Question: I have to populate numbers of row. when i uses
'''
UITableViewCell *cell = [tableView dequeueReusableCellWithIdentifier:CellIdentifier];
'''
this line, after scrolling to some rows it redrawing rows on same position.see below screen

if i make cell nil i.e.
'''
UITableViewCell *cell = nil;
'''
then works fine,but it takes unexpecedly more memory. now my question is why its happening.
> what is the relation of making cell nil to redrawing on same position?
This is my code:
'''
- (UITableViewCell *)tableView:(UITableView *)tableView cellForRowAtIndexPath:(NSIndexPath *)indexPath
{
static NSString *CellIdentifier = @"Cell";
UITableViewCell *cell = [tableView dequeueReusableCellWithIdentifier:CellIdentifier];
if (cell == nil) {
cell = [[[UITableViewCell alloc] initWithStyle:UITableViewCellStyleDefault reuseIdentifier:CellIdentifier] autorelease];
}
UIButton *questionButton=[UIButton buttonWithType:UIButtonTypeCustom];
questionButton.backgroundColor=[UIColor clearColor];
questionButton.tag=indexPath.row+1;
[questionButton setContentHorizontalAlignment:UIControlContentHorizontalAlignmentLeft];
UIImageView *statusImageView=[[UIImageView alloc]initWithFrame:CGRectMake(190,25,23,23)];
NSString *statusImageName=[[NSString alloc]init];
statusImageName=@"Right";
[statusImageView setImage:[UIImage imageNamed:statusImageName]];
[questionButton addSubview:statusImageView];
if(indexPath.row%2==0)
{
[questionButton setBackgroundImage:[UIImage imageNamed:@"TopicsbarLeft"] forState:UIControlStateNormal];
[questionButton setBackgroundImage:[UIImage imageNamed:@"TopicsbarLetSelected"] forState:UIControlStateHighlighted];
CGRect topicButtonFrame=CGRectMake(0, 10, 250, 70);
questionButton.frame=topicButtonFrame;
NSLog(@"Even Rows =%d",indexPath.row);
NSString *questionLabel=[NSString stringWithFormat:@" Question %d :",indexPath.row+1];
[questionButton setTitle:questionLabel forState:UIControlStateNormal];
//questionButton.titleLabel.textAlignment=NSTextAlignmentLeft;
[questionButton.titleLabel setTextAlignment:UITextAlignmentLeft];
}
else
{
[questionButton setBackgroundImage:[UIImage imageNamed:@"TopicsbarRight"] forState:UIControlStateNormal];
[questionButton setBackgroundImage:[UIImage imageNamed:@"TopicsbarRightSelected"] forState:UIControlStateHighlighted];
CGRect topicButtonFrame=CGRectMake(100, 10, 250, 70);
questionButton.frame=topicButtonFrame;
NSString *questionLabel=[NSString stringWithFormat:@" Question %d :",indexPath.row+1];
[questionButton setTitle:questionLabel forState:UIControlStateNormal];
questionButton.titleLabel.textAlignment=UITextAlignmentRight;
[cell addSubview:questionButton];
}
[cell addSubview:questionButton];
cell.selectionStyle=UITableViewCellSelectionStyleNone;
return cell;
}
'''
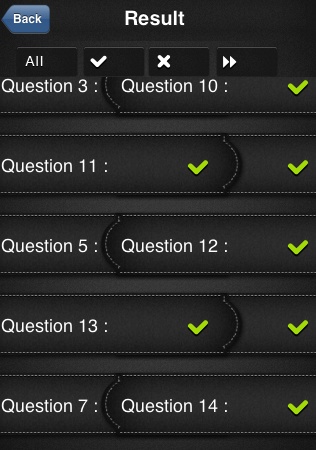
Answer: The purpose of 'dequeueReusableCellWithIdentifier' is to use less memory. If the screen can fit 4 or 5 table cells, then with reuse you only need to have 4 or 5 table cells allocated in memory even if the table has 1000 entries.
So when you do this 'UITableViewCell *cell = [tableView dequeueReusableCellWithIdentifier:CellIdentifier];' and it returns an old cell to reuse. It is not a new cell instance. It contains UI elements of the cell initialised to the old data. To display it again you need to reset all the UI elements and put in your new values.
The second way when you put 'UITableViewCell *cell = nil;' there is no reuse. There is no advantage in the second way over just using an array of table cells. If your table has 1000 entries then you will have 1000 cells allocated in memory. If you are going to do that you would put them in an array and just index the array with the row number and return the cell. This should explain your spike in memory usage as it is not reusing any cell instance.
For small tables with fixed cells second solution may be an reasonable solution, for dynamic or large tables reusing is the best way to go...
since you have asked for some code. Also note that you are doing 2 types of rending depending on odd or even. So the cell that comes out of 'reuse' might be odd when you want to show even numbered question. In that case you would need to reset the cell just after the cell is got (either from reuse or created new) and let your normal logic flow through...
'''
[questionButton setBackgroundImage:[UIImage imageNamed:@"default.png"]];
[questionButton setTitle:@"" forState:UIControlStateNormal];
CGRect topicButtonFrame=CGRectMake(0, 0, 250, 70);
questionButton.frame=topicButtonFrame;
'''